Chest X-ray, AP view. Patient: 64 years old, sex F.
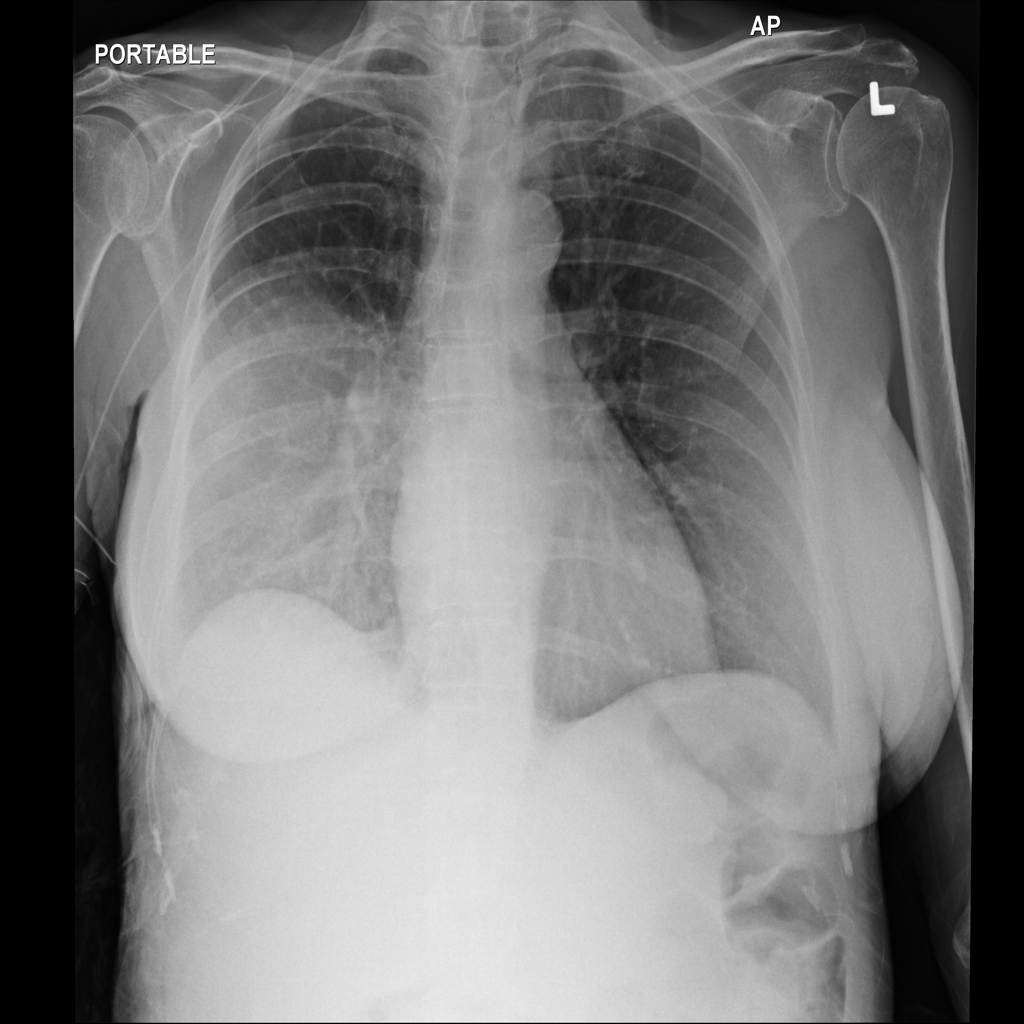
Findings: Effusion